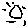
Label: sun